Field crop: maize
Growth stage: 1
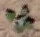
Species: chenopodium